Identify the alterations between these two images.
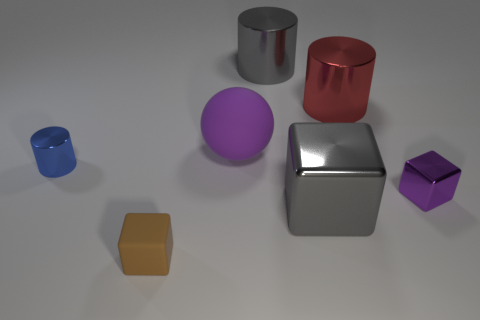
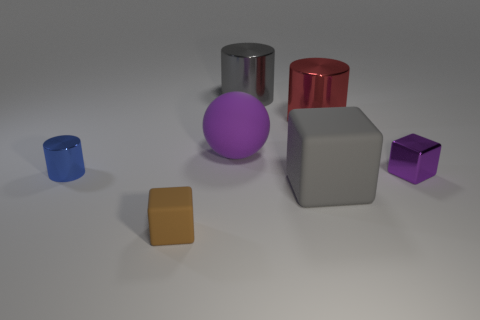
the large shiny block changed to matte
the gray block changed to rubber
the large block turned matte
the big gray block turned matte
the big gray metal cube that is on the left side of the small purple block changed to rubber
the big gray metal cube that is in front of the small blue object became matte
the large gray metal block that is in front of the large purple object changed to rubber
the large gray shiny cube that is in front of the blue object changed to rubber